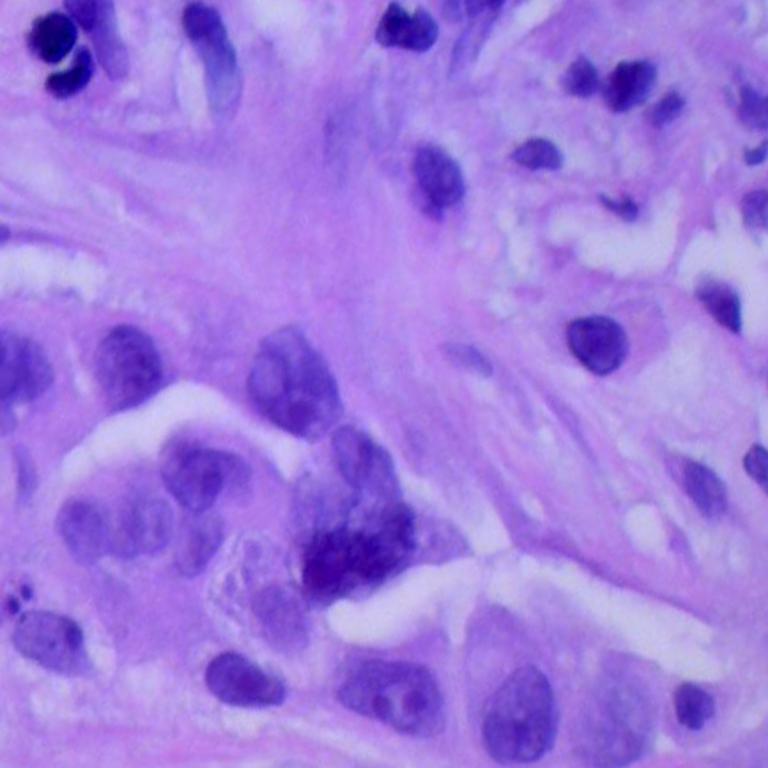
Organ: lung
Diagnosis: adenocarcinomas